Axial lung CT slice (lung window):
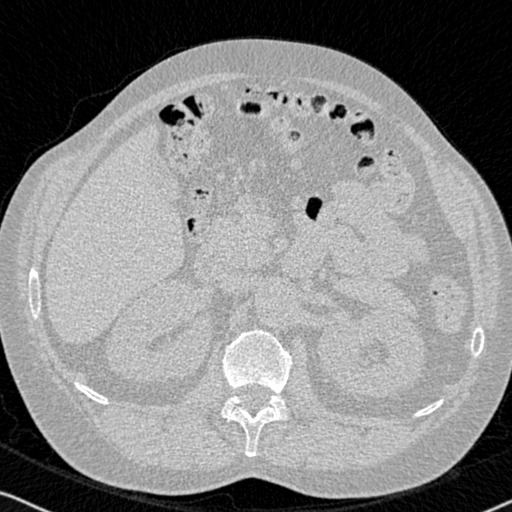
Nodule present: no